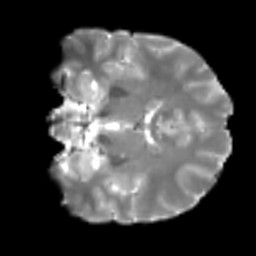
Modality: T2w
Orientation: coronal
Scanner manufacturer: siemens
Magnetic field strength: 3 T
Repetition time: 4 s
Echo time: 0.0594 s